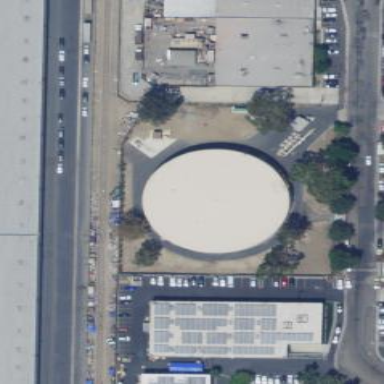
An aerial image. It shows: Storage tank that is man-made.